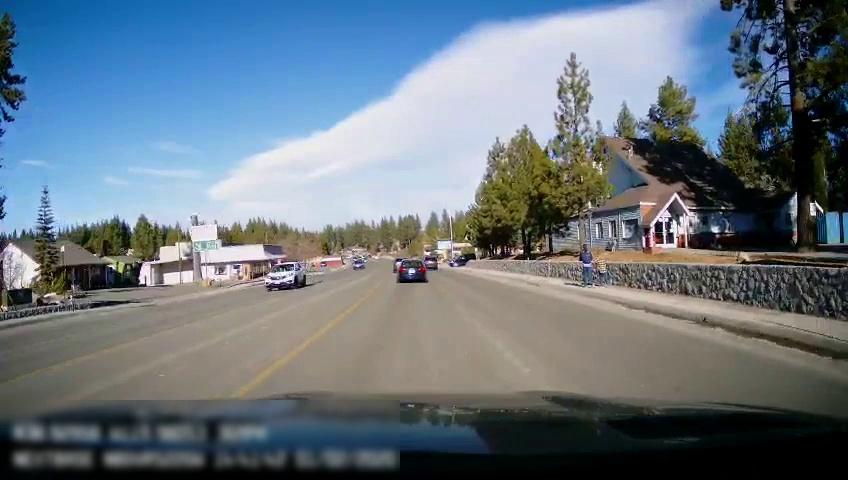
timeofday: Day
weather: Sunny
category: Drivable Space
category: Vehicles | SUV
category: Vehicles | Car
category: Vehicles | Car
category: Vehicles | SUV
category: Vehicles | SUV
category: Vehicles | SUV
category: Vehicles | Car
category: Vehicles | Car
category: Lanes | Opposite Lane
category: Lanes | Current Lane
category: Lanes | Current Lane
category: Lanes | Opposite Lane
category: Traffic | Signs